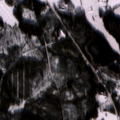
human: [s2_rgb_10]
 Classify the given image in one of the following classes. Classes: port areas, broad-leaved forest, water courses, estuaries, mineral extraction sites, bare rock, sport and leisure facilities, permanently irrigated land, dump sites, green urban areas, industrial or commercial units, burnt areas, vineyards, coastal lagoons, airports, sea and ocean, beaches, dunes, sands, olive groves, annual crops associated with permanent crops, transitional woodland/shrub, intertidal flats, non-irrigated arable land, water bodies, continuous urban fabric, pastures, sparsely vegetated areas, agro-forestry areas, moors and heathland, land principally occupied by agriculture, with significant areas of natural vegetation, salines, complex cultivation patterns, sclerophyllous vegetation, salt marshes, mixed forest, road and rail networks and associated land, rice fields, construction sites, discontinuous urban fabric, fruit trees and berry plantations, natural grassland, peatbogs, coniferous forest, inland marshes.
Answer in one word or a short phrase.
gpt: non-irrigated arable land, land principally occupied by agriculture, with significant areas of natural vegetation, coniferous forest, mixed forest, water courses